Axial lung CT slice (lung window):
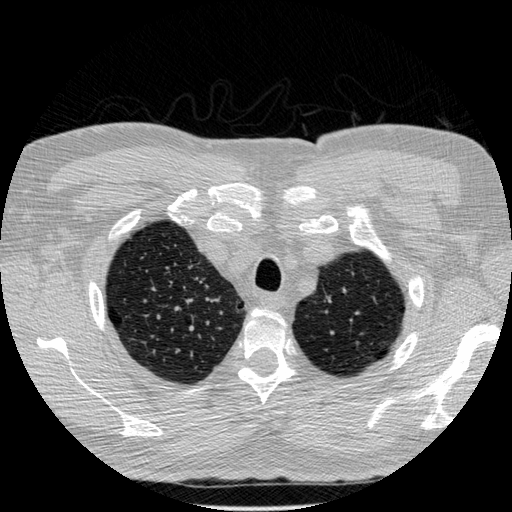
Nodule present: no